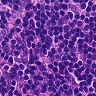
Metastatic tissue present: no